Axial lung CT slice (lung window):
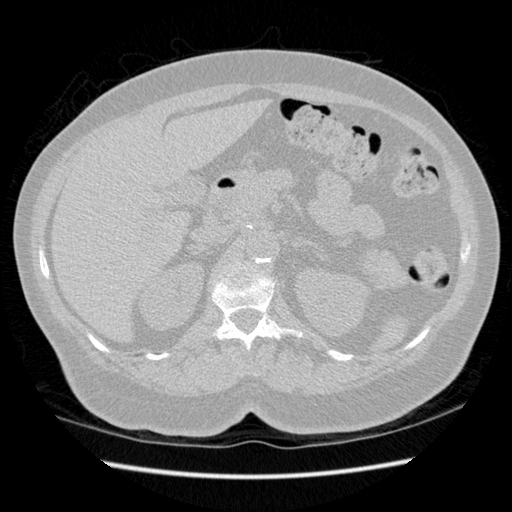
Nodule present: no